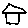
Label: house